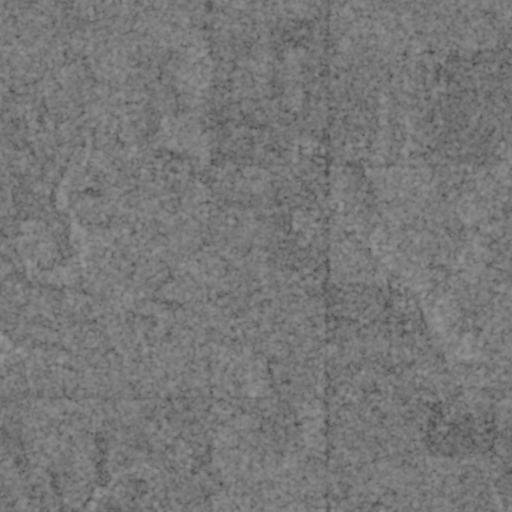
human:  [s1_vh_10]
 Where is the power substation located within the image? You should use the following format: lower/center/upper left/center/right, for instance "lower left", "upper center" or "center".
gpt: The power substation is located in the lower center of the image.
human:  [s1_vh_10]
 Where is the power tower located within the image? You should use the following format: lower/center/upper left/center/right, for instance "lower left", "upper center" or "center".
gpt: The power tower is located in the lower center of the image.
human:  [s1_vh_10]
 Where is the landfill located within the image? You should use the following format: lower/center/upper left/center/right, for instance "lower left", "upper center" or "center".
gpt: There is no landfill in the image.

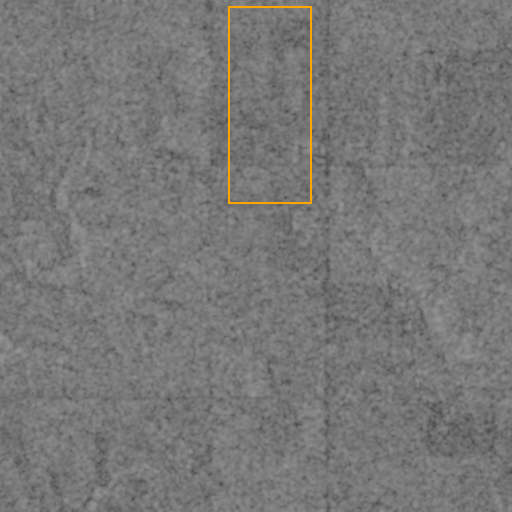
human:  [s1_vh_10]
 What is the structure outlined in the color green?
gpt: There is no green outline.
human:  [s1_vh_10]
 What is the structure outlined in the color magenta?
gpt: There is no structure outlined in magenta.